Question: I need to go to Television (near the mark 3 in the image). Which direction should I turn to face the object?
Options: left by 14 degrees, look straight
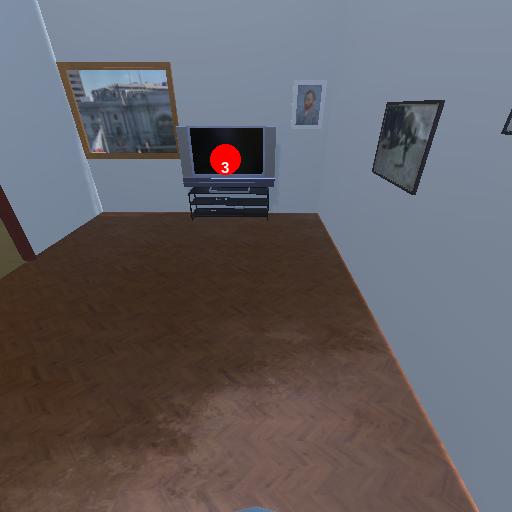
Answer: left by 14 degrees